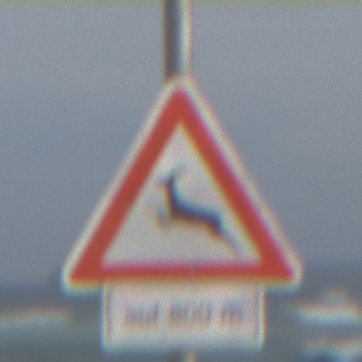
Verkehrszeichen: WildwechselRechts
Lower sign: LaengeEinerStrecke5
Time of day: MorningAfternoon
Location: Outdoor (Suburban)
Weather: PartlyCloudy
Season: NotSpecified
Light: Natural